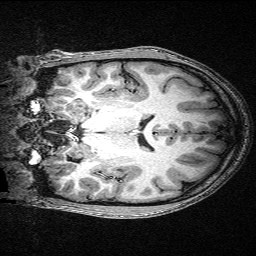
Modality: T1w
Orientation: coronal
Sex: male
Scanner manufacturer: siemens
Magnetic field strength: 3 T
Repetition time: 2.3 s
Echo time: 0.00336 s